Aerial crown-view tile of a tropical tree (Barro Colorado Island, Panama), acquired 20240813:
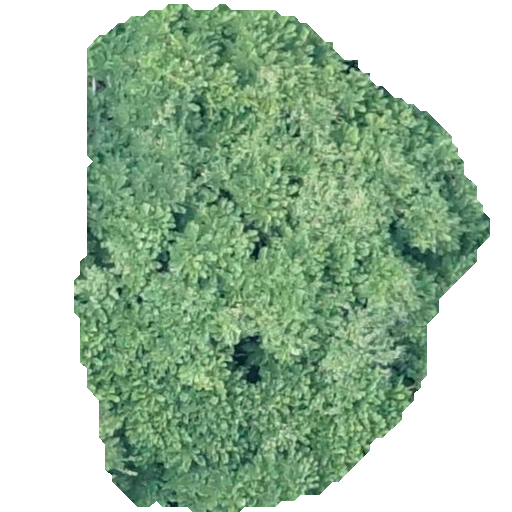
Species: Jacaranda copaia
GBIF accepted scientific name: Jacaranda copaia
Crown area: 238.045 m²